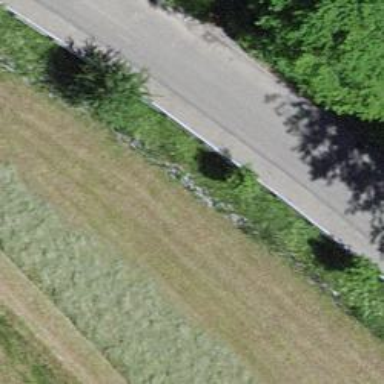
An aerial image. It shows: Sidewalk.